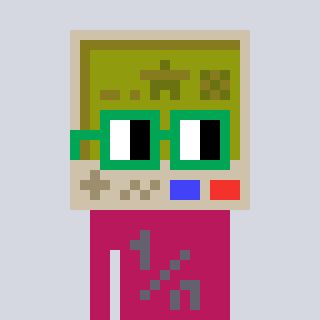
a pixel art character with square green glasses, a gameboy-shaped head and a darkpink-colored body on a cool background